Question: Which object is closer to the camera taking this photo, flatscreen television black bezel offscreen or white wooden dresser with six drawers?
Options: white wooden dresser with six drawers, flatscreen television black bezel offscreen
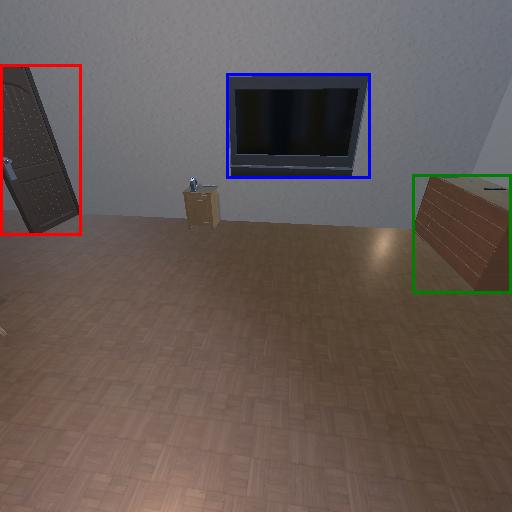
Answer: white wooden dresser with six drawers